Interaction volume radius: 10 \u00c5
Interaction volume height: 10 \u00c5
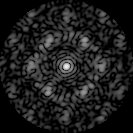
Disorder parameter: 0.6595